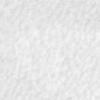
Label: no_change